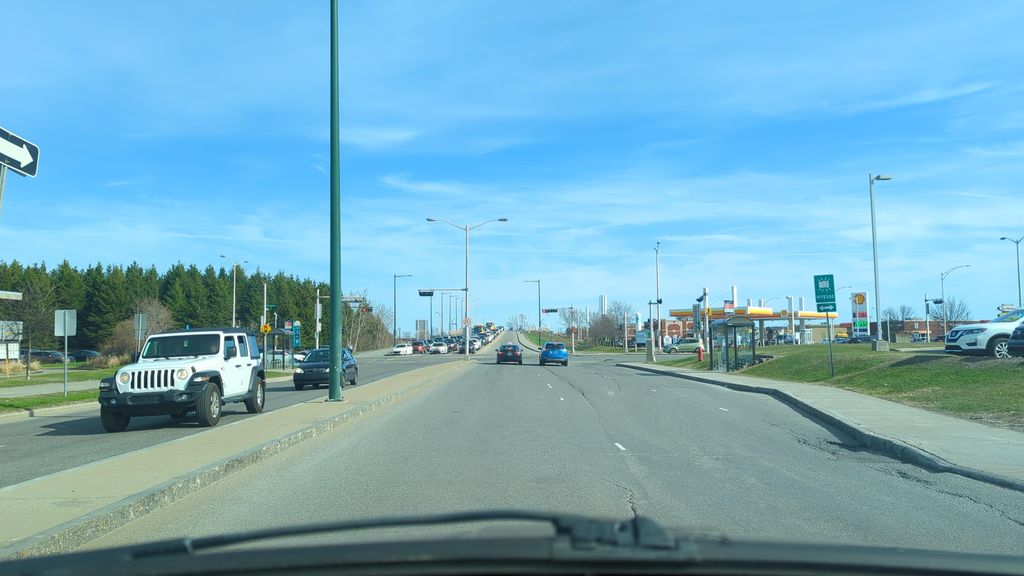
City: quebec_city